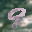
Label: 9